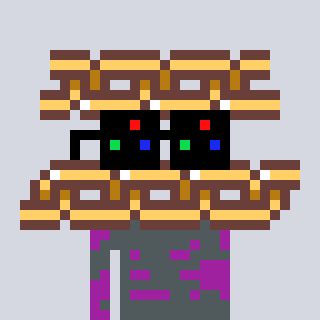
a pixel art character with square black sunglasses, a chain-shaped head and a magenta-colored body on a cool background